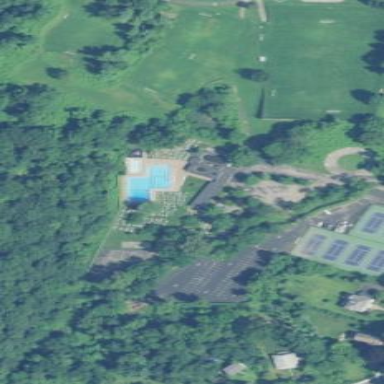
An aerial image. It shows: Sports centre specializing in swimming activities located in leisure land area.